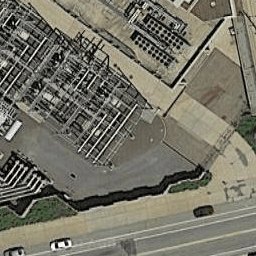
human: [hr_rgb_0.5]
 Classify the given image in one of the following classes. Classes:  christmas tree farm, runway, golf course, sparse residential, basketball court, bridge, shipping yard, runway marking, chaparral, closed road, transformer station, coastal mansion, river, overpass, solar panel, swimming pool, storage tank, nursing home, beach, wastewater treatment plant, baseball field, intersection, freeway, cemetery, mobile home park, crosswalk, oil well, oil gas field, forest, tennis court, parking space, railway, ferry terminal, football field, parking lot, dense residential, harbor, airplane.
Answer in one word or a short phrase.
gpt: transformer station